Interaction volume radius: 10 \u00c5
Interaction volume height: 15 \u00c5
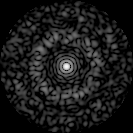
Disorder parameter: 0.8516